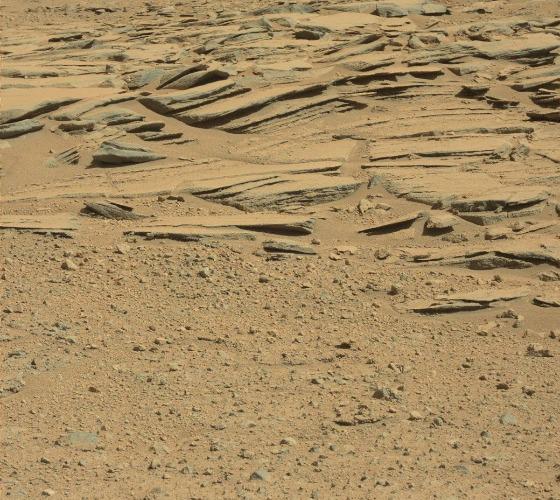
Terrain classes present: Bedrock, Gravel / Sand / Soil, Rock